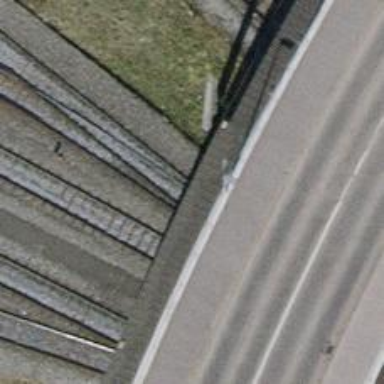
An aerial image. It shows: Railway yard with one track in service.